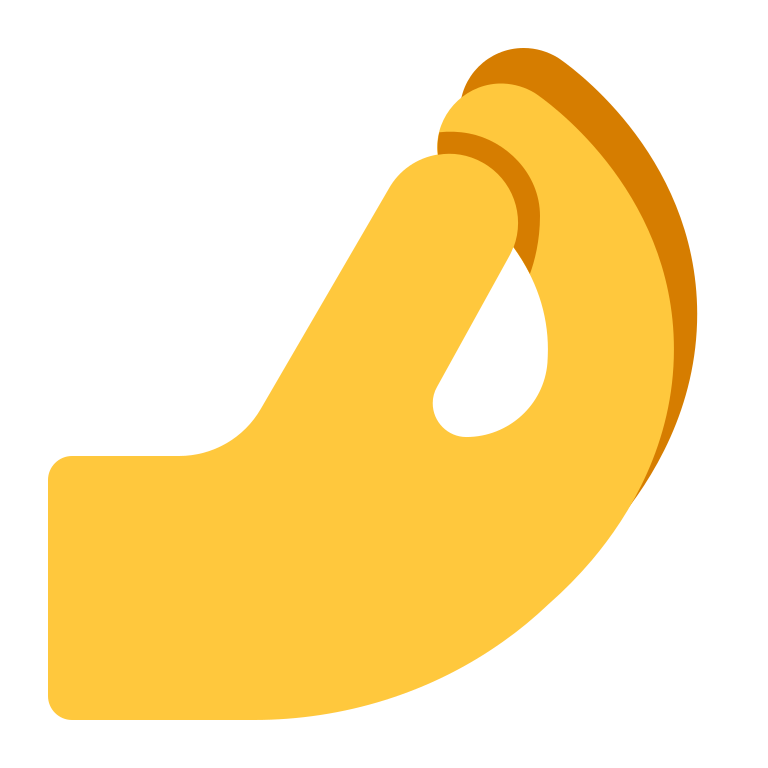
pinched fingers flat default